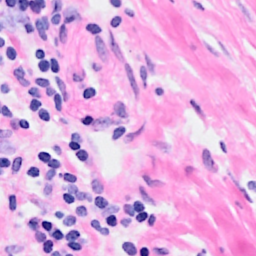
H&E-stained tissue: Breast